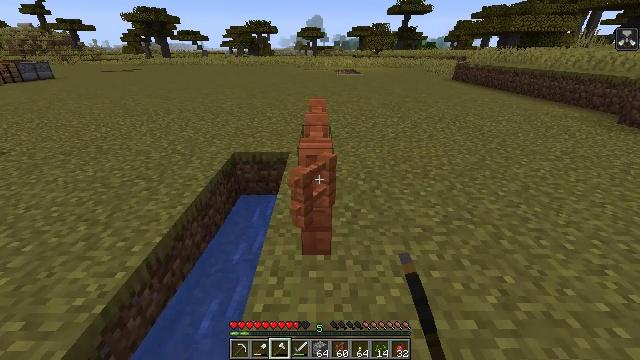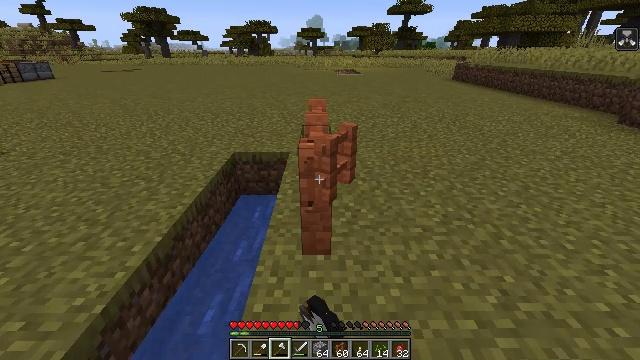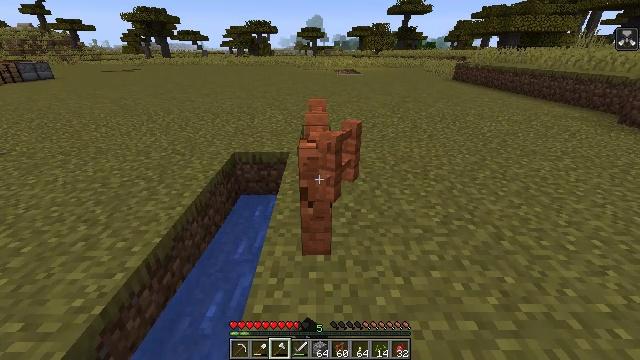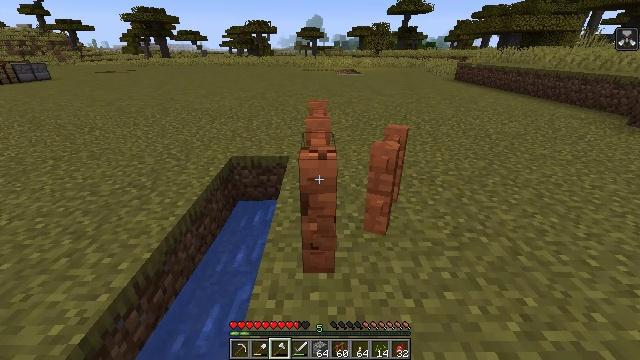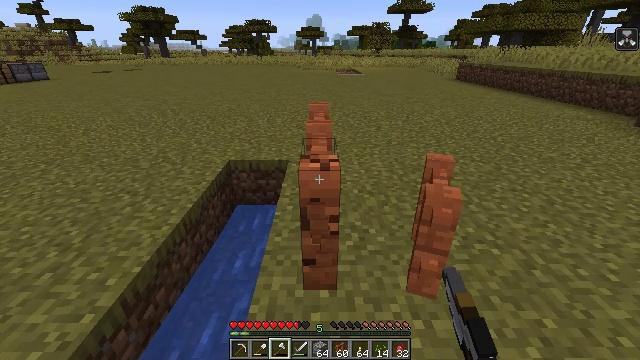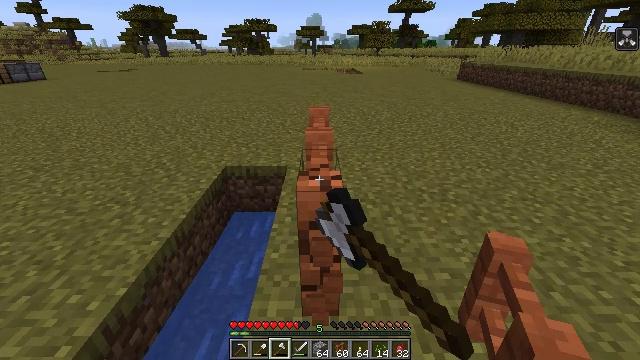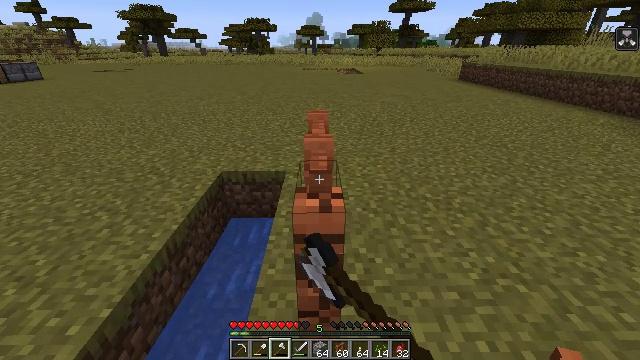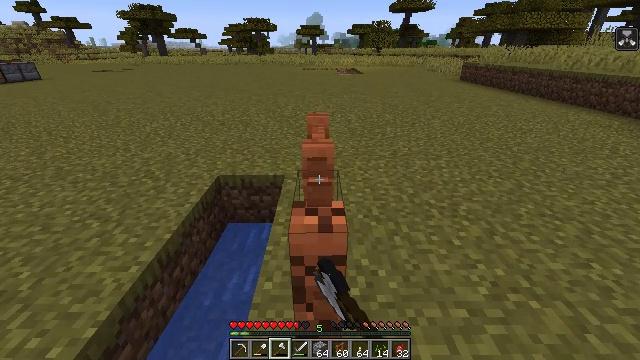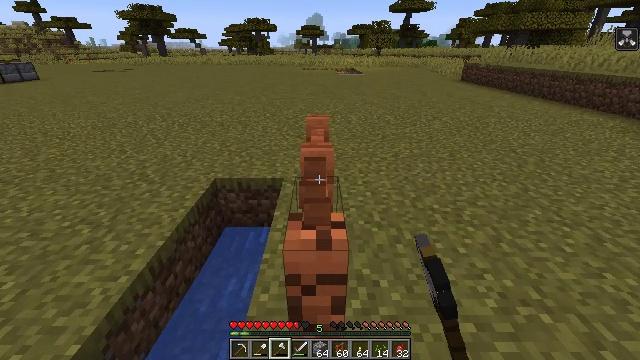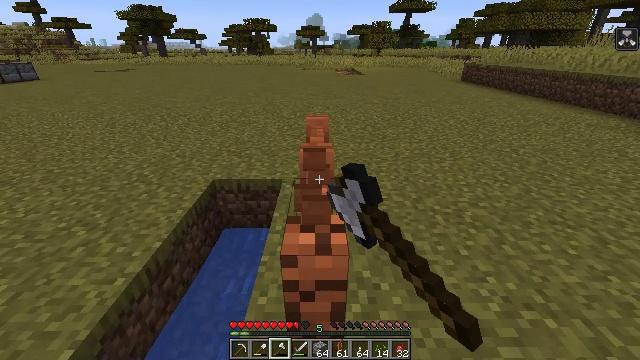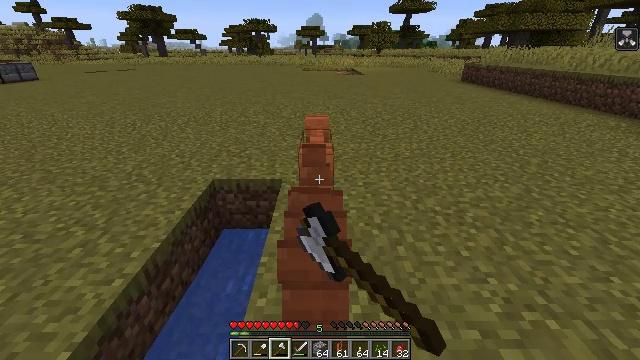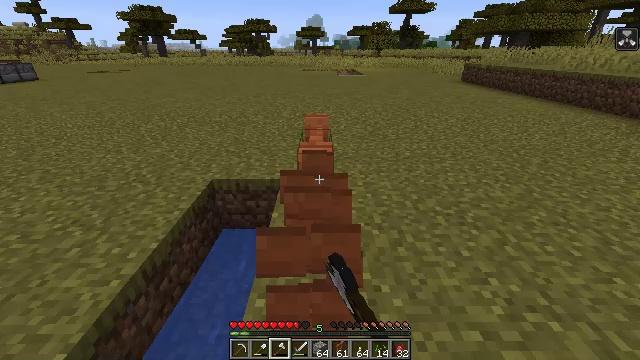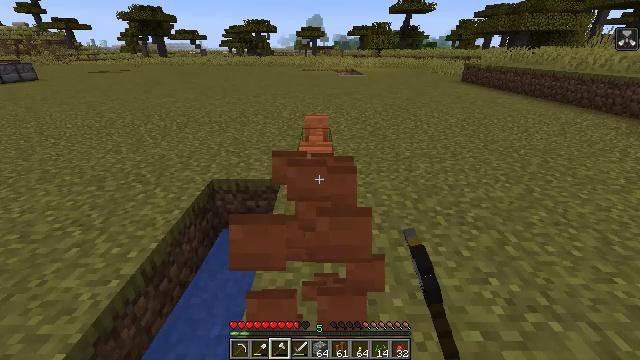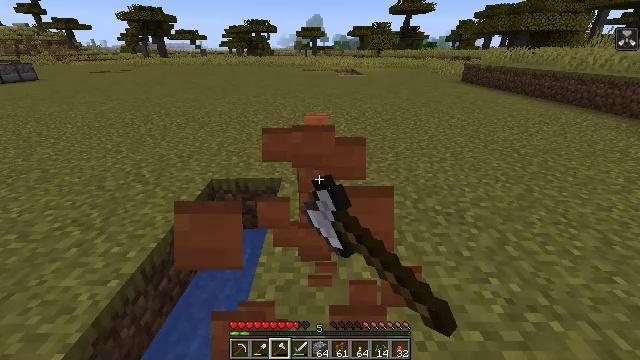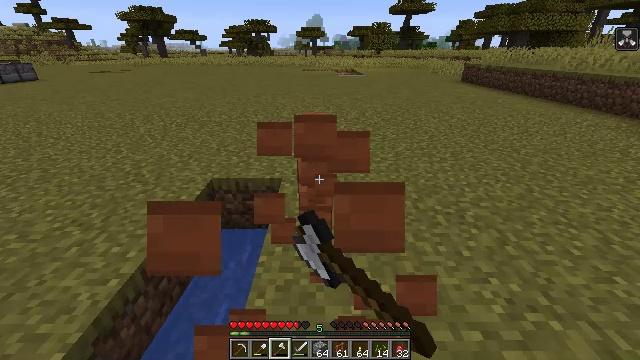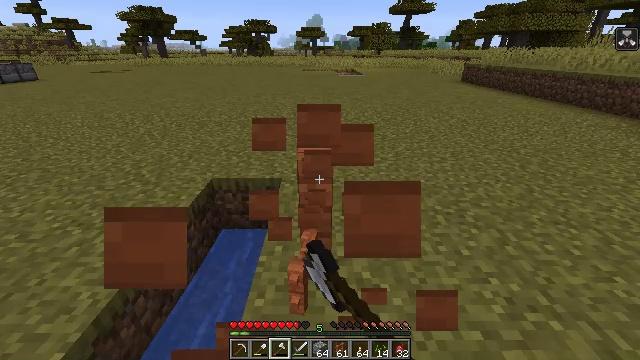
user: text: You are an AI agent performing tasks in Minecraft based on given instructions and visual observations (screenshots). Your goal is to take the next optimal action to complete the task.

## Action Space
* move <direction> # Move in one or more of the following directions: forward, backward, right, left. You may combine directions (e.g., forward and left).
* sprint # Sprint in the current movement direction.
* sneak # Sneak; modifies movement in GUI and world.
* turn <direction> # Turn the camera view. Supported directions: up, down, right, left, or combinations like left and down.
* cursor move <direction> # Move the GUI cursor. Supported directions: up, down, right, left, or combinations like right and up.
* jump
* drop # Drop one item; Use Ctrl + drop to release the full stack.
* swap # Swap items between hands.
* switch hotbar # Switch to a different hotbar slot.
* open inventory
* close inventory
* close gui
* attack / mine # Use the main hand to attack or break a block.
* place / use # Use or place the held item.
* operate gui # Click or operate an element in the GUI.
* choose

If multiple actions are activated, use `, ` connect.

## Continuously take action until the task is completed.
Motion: motion action
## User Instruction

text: Pick up the acacia fence after mining.
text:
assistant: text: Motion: attack / mine
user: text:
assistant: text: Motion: move forward, attack / mine
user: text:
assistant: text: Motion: move forward, attack / mine
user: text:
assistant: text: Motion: move forward, attack / mine
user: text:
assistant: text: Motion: move forward, attack / mine
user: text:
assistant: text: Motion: move forward, attack / mine
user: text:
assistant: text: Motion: attack / mine
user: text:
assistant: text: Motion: attack / mine
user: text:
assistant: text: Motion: attack / mine
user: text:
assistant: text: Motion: attack / mine
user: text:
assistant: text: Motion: attack / mine
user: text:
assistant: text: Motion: attack / mine
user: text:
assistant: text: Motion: attack / mine
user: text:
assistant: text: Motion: attack / mine
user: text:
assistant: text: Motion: attack / mine
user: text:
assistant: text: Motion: attack / mine
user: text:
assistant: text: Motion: attack / mine
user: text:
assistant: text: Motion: attack / mine
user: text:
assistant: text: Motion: move forward, attack / mine
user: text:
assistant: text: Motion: move forward, attack / mine
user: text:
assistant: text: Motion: move forward, attack / mine
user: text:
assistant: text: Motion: move forward, attack / mine
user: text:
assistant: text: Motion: attack / mine
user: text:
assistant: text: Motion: attack / mine
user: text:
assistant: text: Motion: attack / mine
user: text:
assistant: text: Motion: attack / mine
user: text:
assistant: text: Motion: attack / mine
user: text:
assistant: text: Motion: attack / mine
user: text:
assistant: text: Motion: attack / mine
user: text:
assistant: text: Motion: attack / mine